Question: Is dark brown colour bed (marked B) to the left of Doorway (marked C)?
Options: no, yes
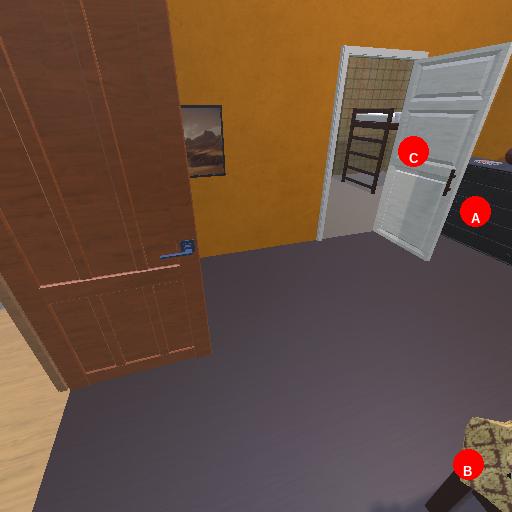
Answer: no